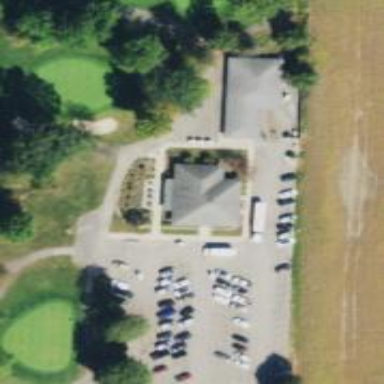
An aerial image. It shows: Path for golf carts.